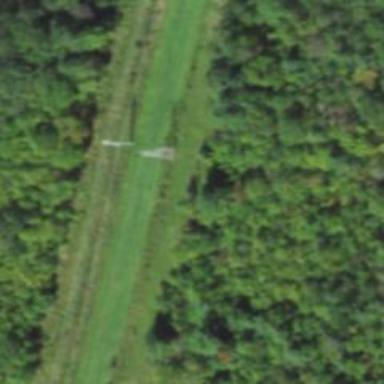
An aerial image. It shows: Power tower.